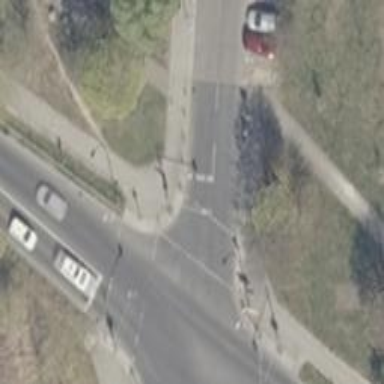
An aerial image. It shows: Road with traffic signals.